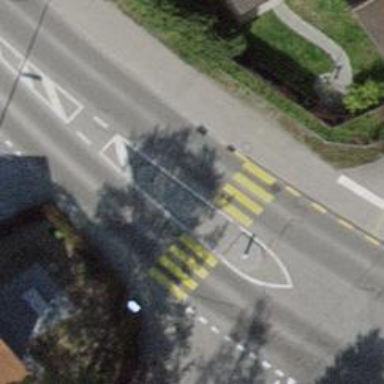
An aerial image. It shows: Uncontrolled crossing with central island on the road.